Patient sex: M
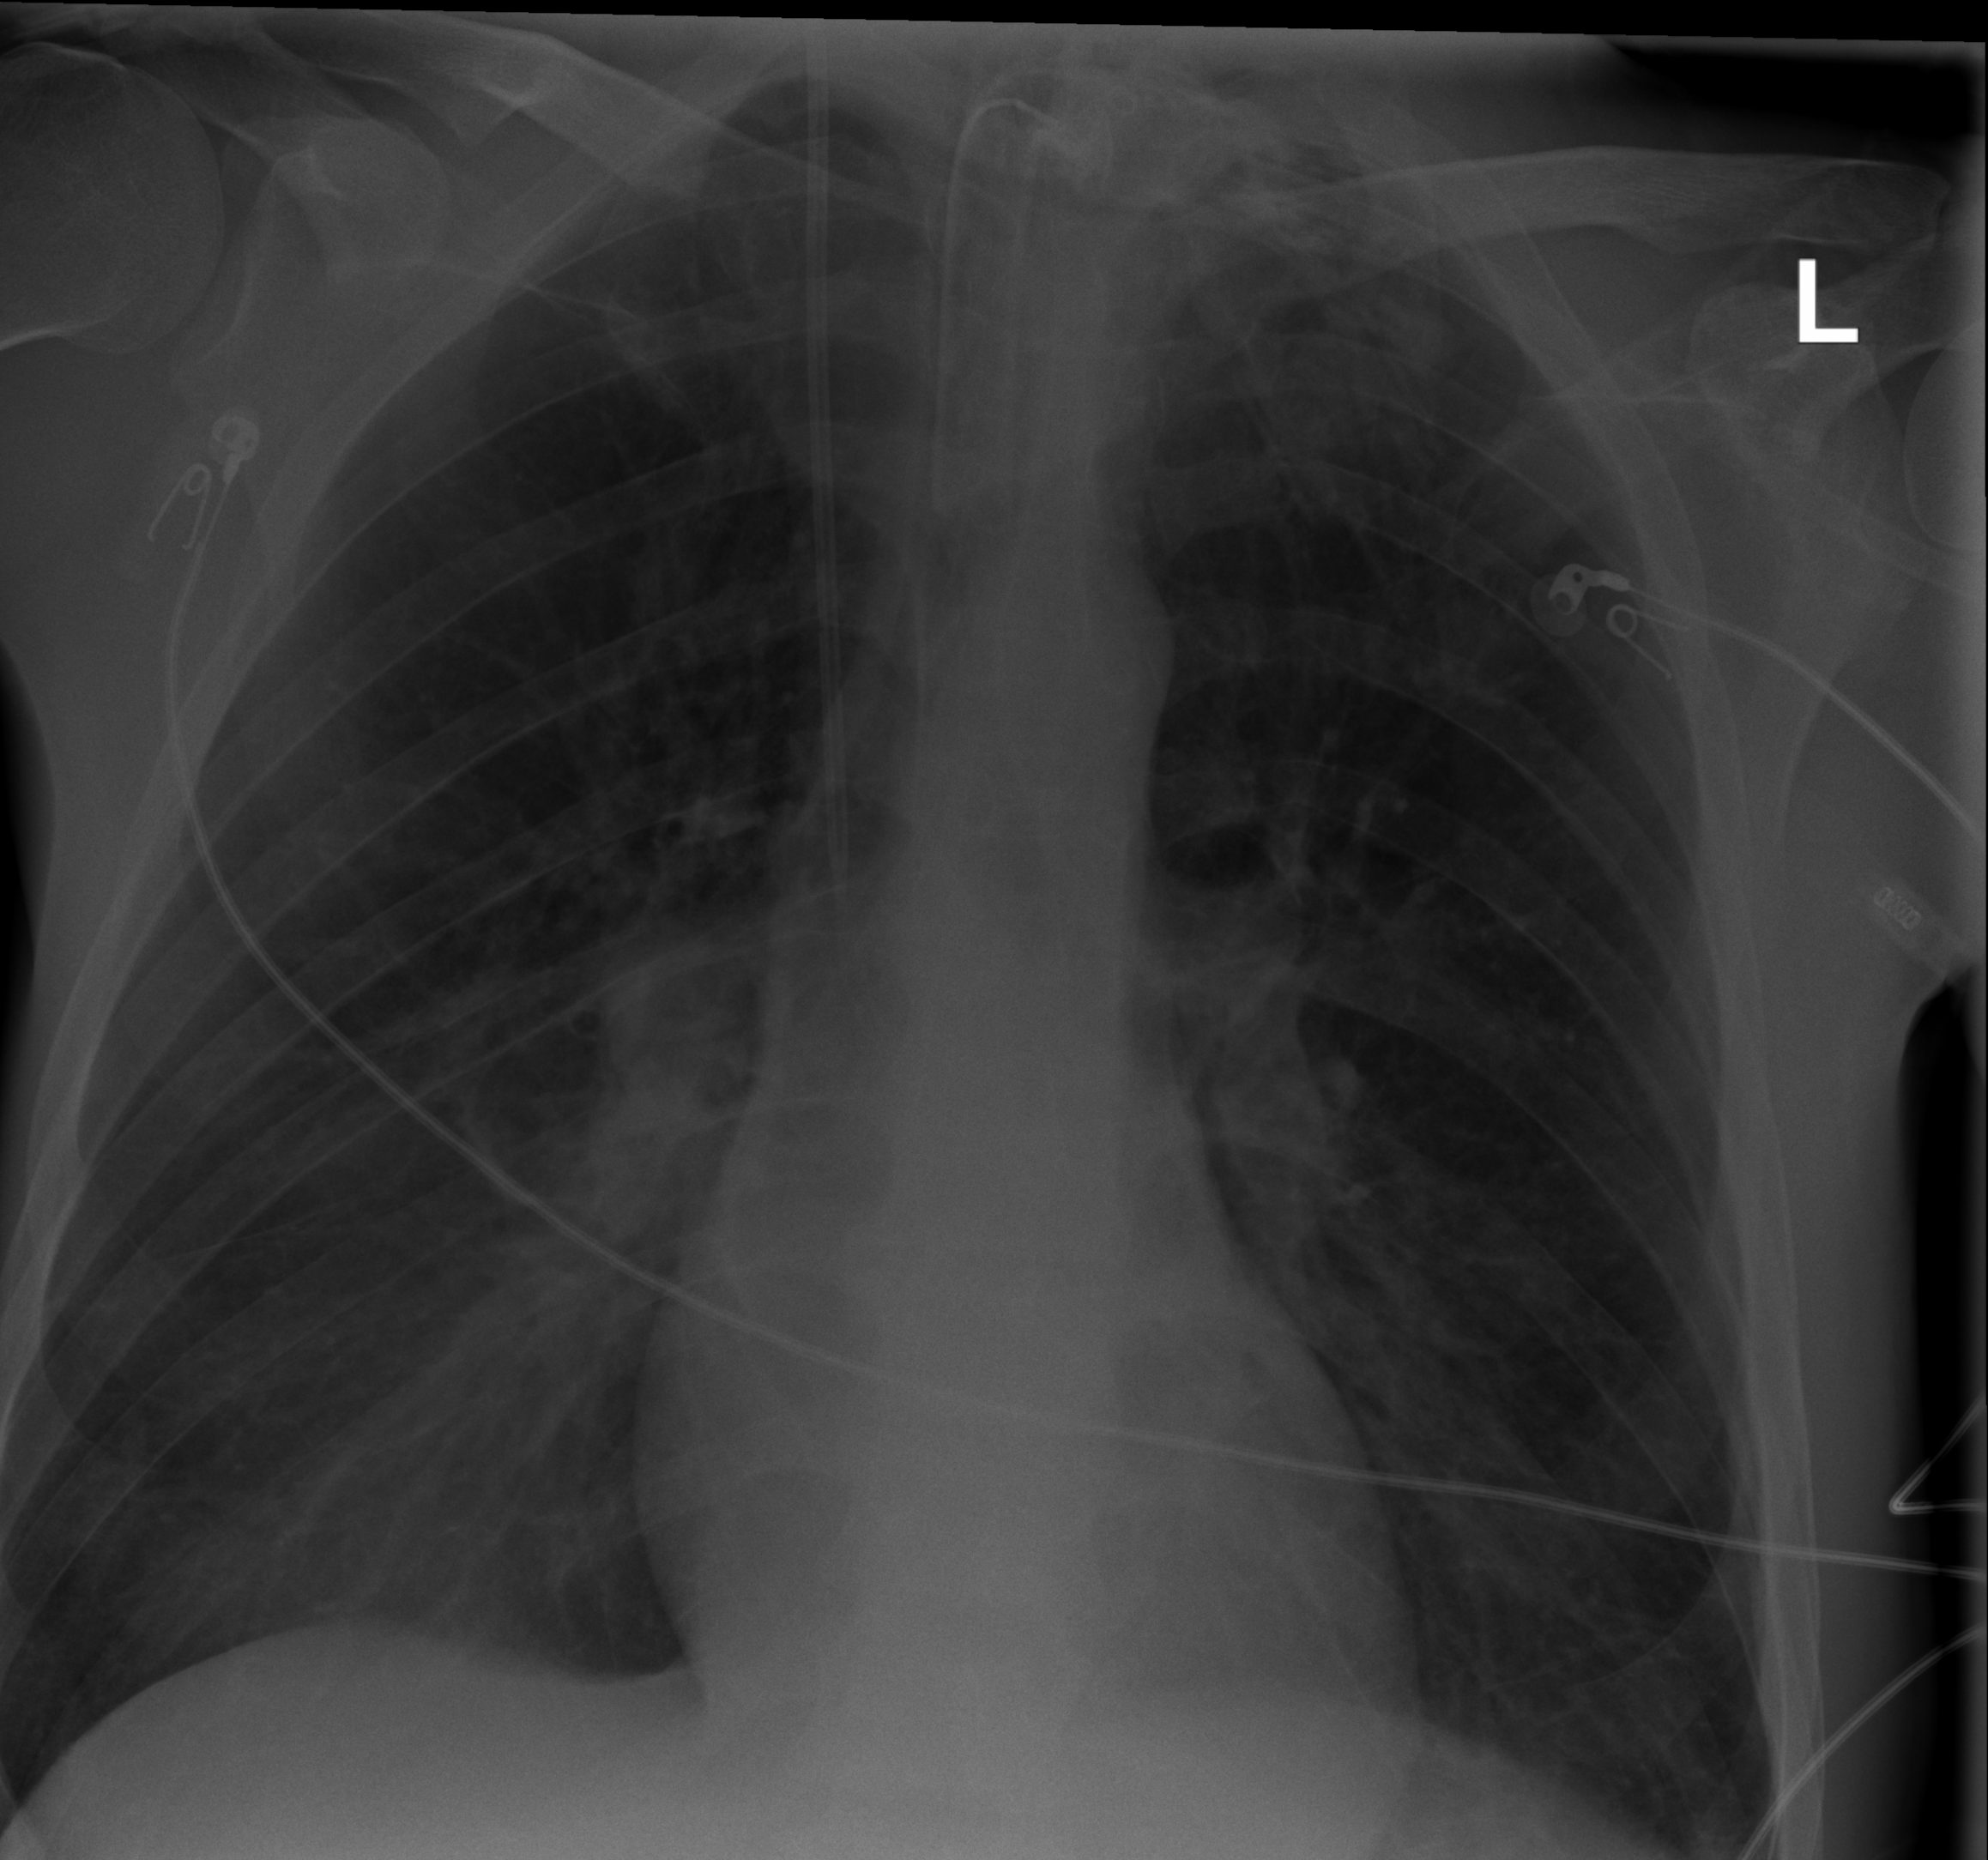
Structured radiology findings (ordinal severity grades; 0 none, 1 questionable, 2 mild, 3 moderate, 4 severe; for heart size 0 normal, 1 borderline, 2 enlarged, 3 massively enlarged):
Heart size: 0
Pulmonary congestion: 0
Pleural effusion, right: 0
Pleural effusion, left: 0
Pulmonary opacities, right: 2
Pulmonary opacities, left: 0
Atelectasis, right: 2
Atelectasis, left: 2